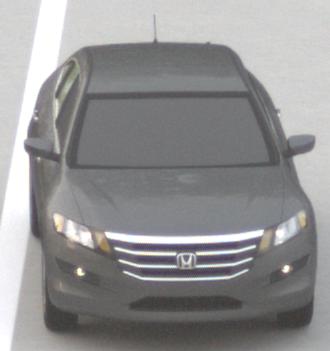
Make: Honda
Model: Crosstour
Detailed model: -
Model produced from: 2009
Model produced until: 2012
Doors: 4
Color: gray
Road condition: dry road
Daytime: sunrise or sunset
Contrast: low contrast